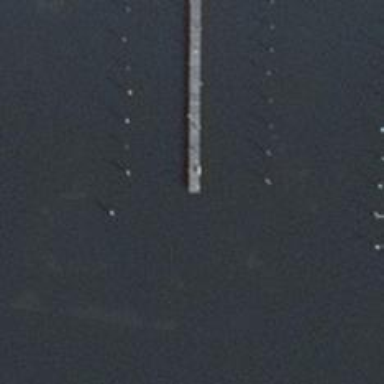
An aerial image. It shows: Man-made pier.